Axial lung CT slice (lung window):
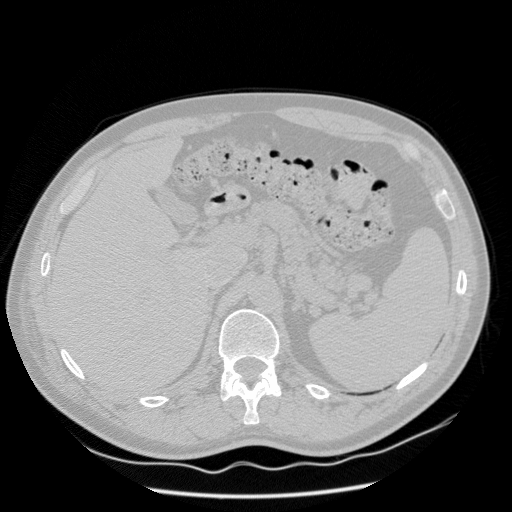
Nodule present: no